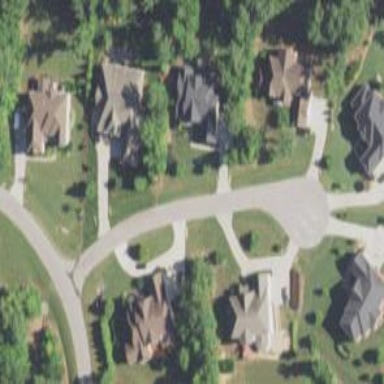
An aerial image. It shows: Residential road.